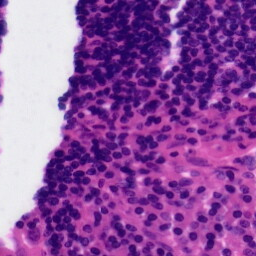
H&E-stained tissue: Tonsil